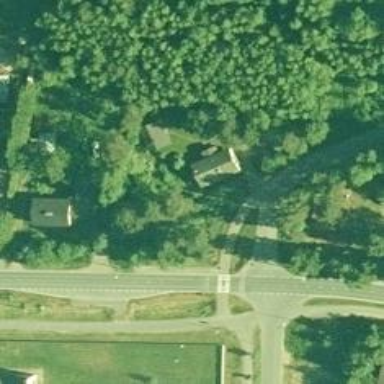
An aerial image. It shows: Cycleway.